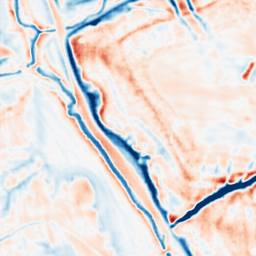
Category: multiscale
Decomposition family: dog_multiscale
Decomposition parameters: sigma_ratio: 1.4
n_scales: 5
base_sigma: 1
Upsampling method: sinc_blackman
Upsampling parameters: scale: 8
kernel_size: 16
Upsampling scale: 8